Aerial crown-view tile of a tropical tree (Barro Colorado Island, Panama), acquired 20250414:
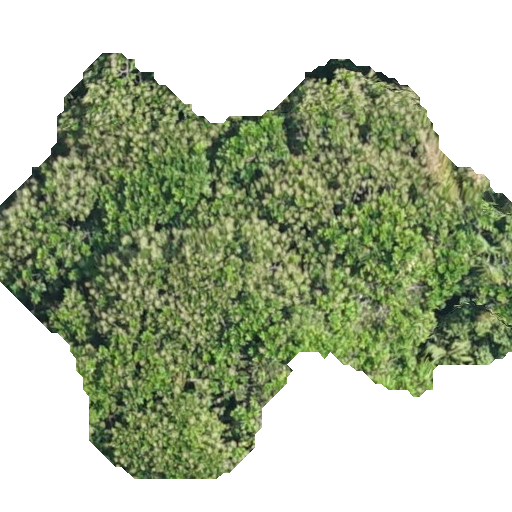
Species: Anacardium excelsum
GBIF accepted scientific name: Anacardium excelsum
Crown area: 221.931 m²